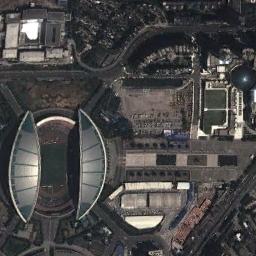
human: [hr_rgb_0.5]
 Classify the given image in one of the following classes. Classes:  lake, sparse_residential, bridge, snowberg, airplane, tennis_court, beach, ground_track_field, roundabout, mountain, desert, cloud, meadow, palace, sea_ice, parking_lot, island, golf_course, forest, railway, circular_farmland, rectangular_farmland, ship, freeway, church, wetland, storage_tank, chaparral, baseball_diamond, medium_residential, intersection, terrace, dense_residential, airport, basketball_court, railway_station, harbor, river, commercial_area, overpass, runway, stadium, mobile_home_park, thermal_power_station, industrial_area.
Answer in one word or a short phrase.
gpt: stadium